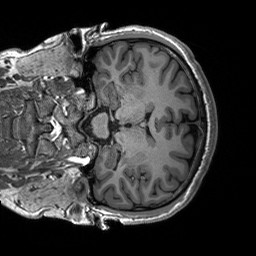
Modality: T1w
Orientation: coronal
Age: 21
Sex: male
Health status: healthy
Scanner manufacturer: siemens
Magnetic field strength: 3 T
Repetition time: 2.53 s
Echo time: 0.00227 s